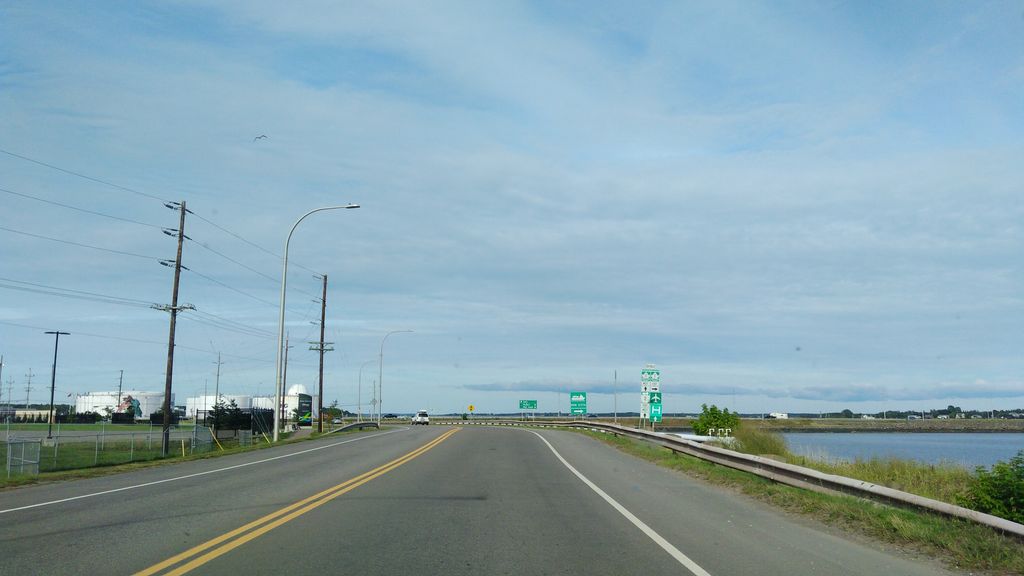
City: charlottetown